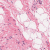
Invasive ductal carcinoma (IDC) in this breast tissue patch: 0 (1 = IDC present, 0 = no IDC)